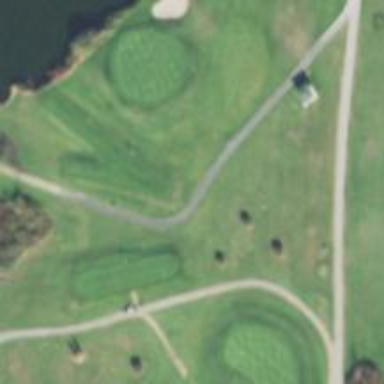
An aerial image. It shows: Path for both road and golf.